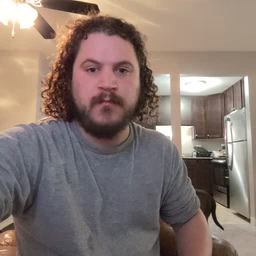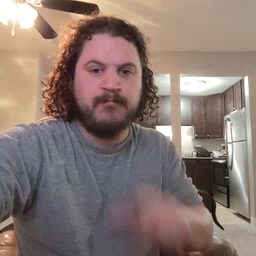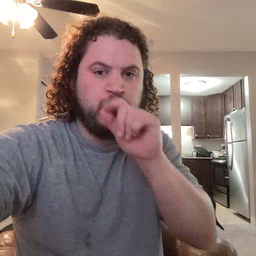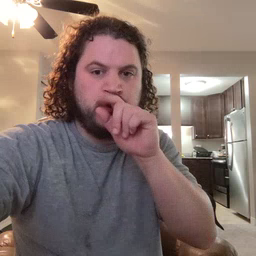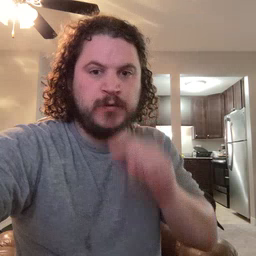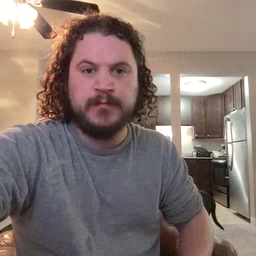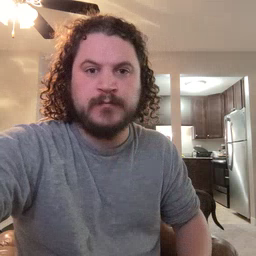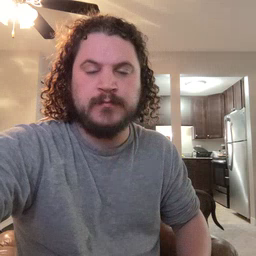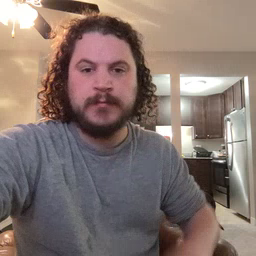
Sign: bird